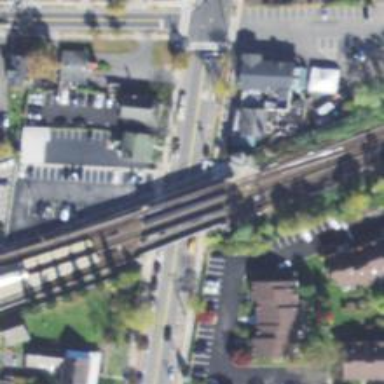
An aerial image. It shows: Rail siding with electrified railway tracks.